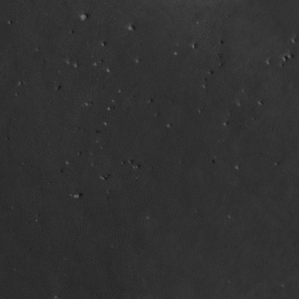
Label: non_frost